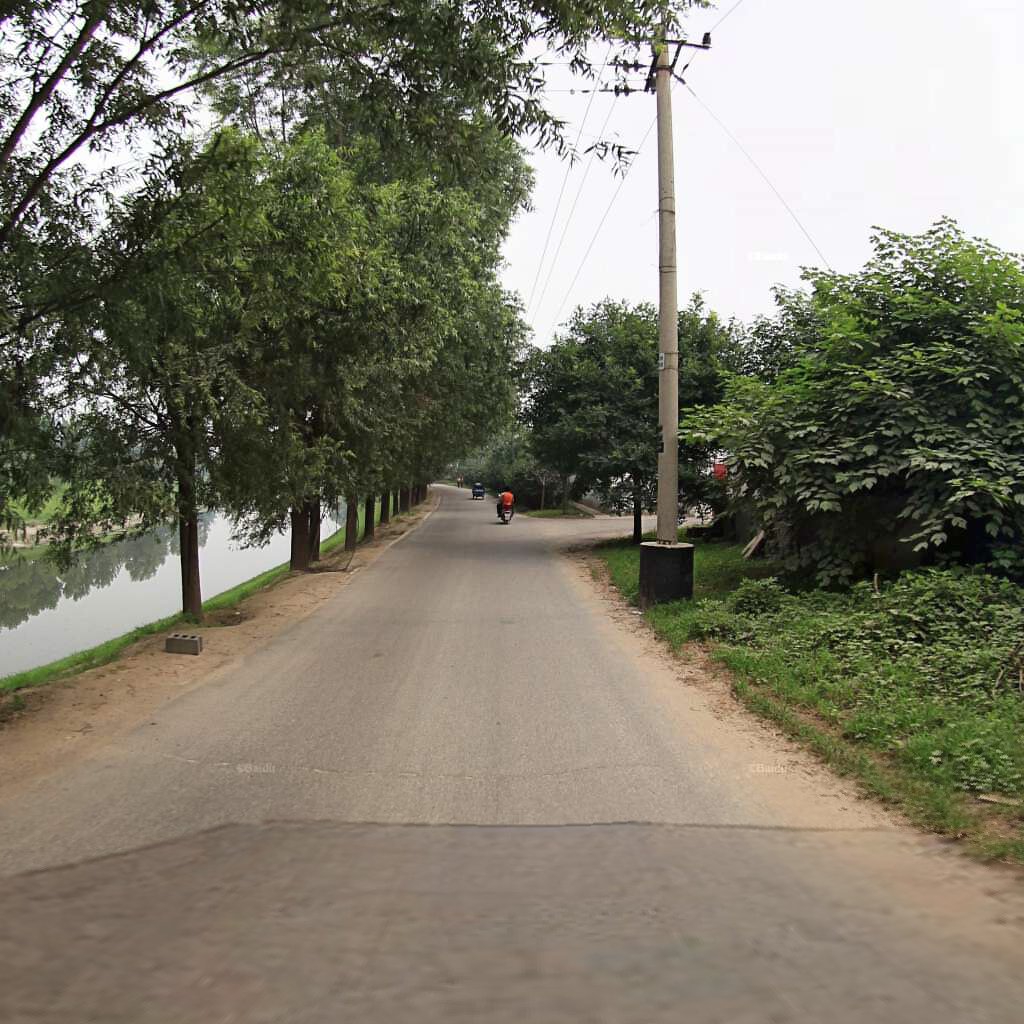
Region: Chaoyang
Road damage annotations: transverse crack